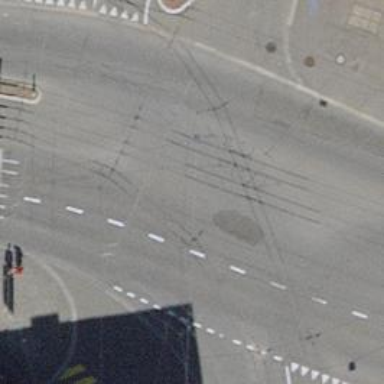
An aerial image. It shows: Road with traffic signals.